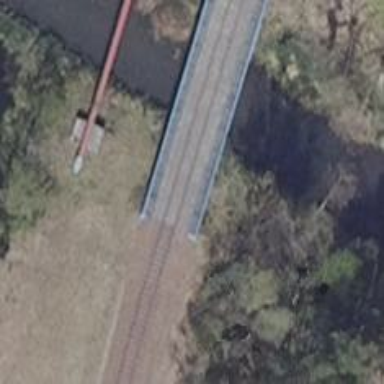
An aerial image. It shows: Railway bridge with electrified contact lines in yard area.